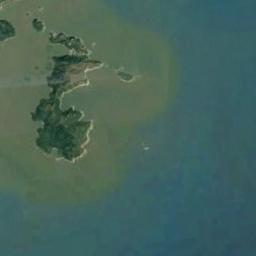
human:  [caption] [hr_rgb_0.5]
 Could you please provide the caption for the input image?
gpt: The island is surrounded by green Spaces .

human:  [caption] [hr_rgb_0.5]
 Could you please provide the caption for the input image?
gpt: The archipelago with dense vegetation is surrounded by light blue waters .

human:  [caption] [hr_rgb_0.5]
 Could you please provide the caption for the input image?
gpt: The island is surrounded by water .

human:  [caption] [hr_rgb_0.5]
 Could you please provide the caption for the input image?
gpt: The irregularly shaped green island is surrounded by blue sea water with mountains with green vegetation .

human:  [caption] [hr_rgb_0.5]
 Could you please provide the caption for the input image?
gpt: The green island is surrounded by green water .